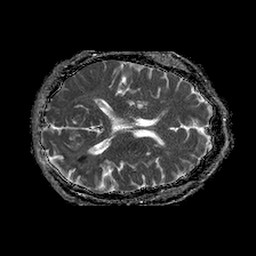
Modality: ADC
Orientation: axial
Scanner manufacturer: philips
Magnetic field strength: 1.5 T
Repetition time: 4.6 s
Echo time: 0.08631 s